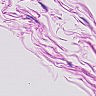
Metastatic tissue present: no